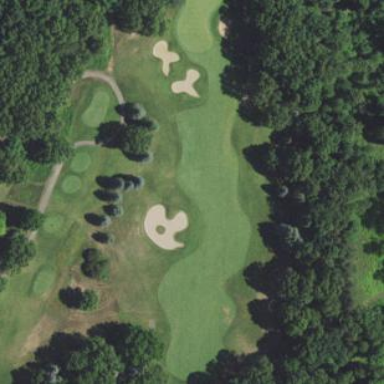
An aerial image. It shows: Scenic golf fairway.